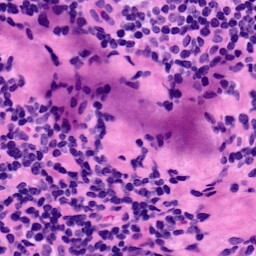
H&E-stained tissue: LymphNode